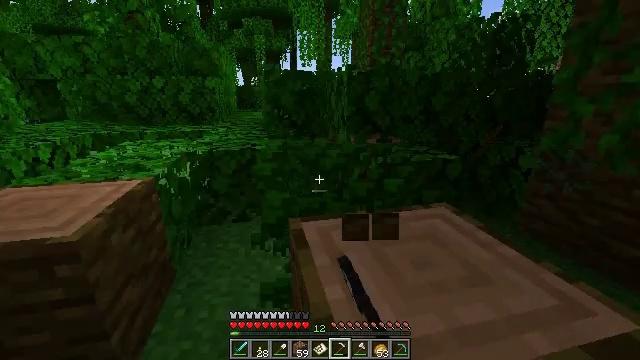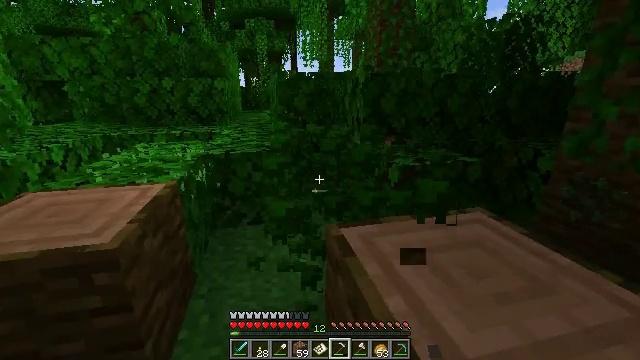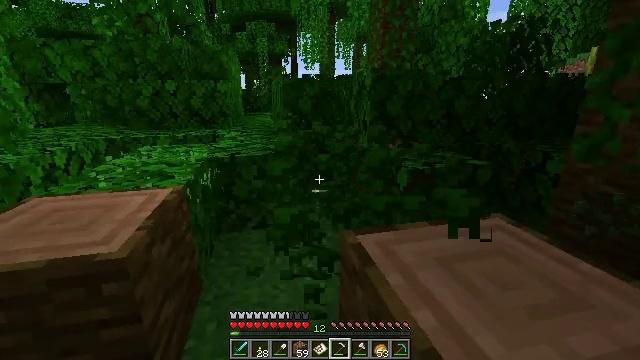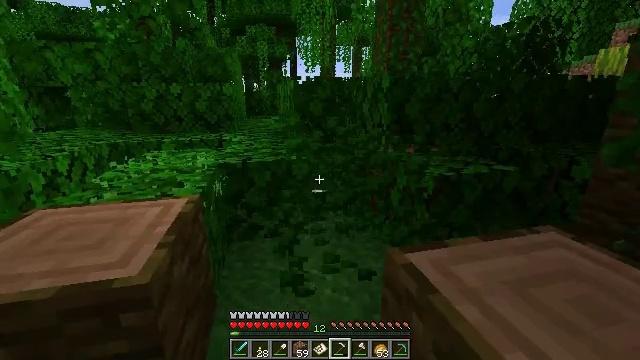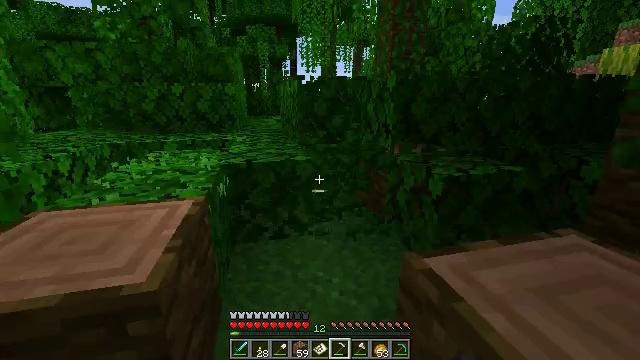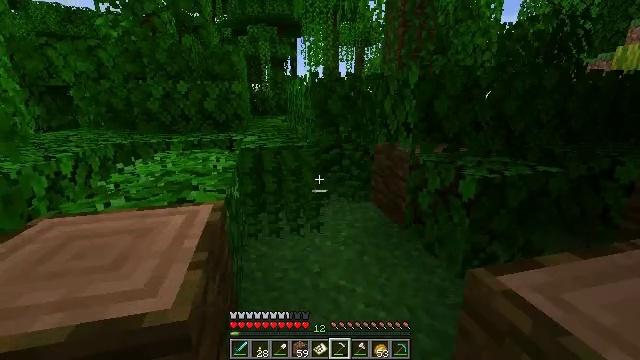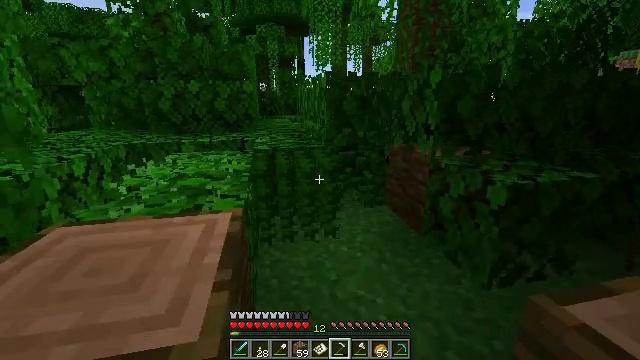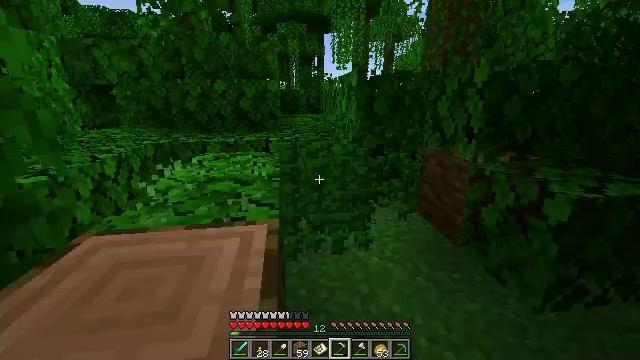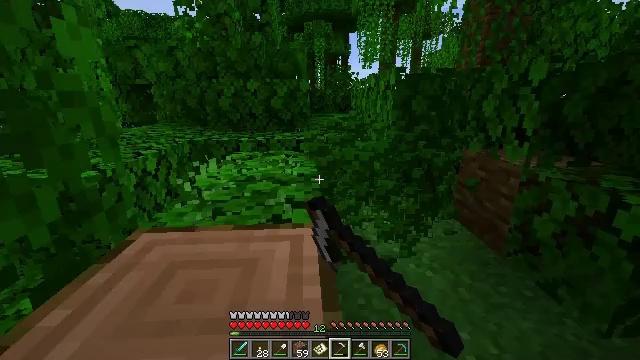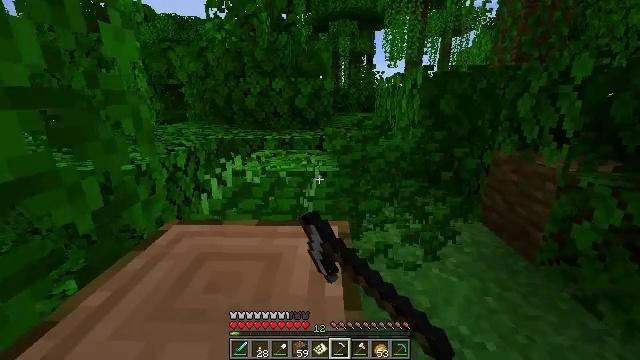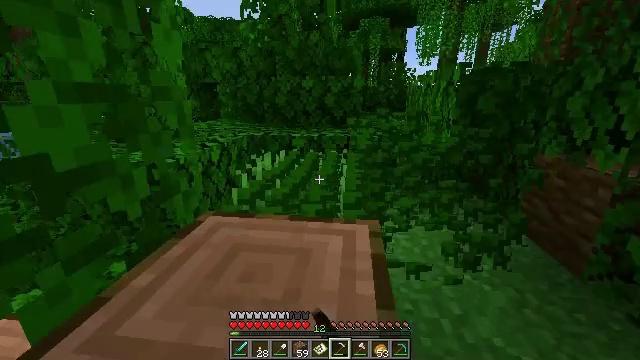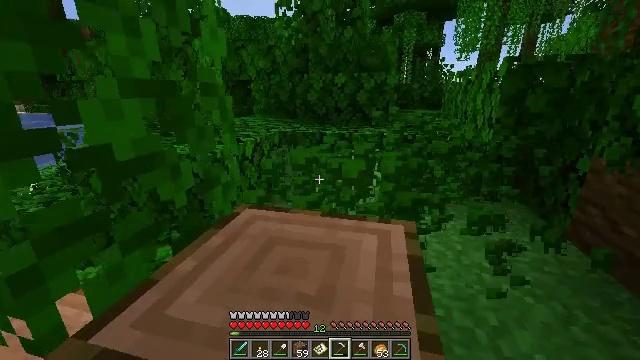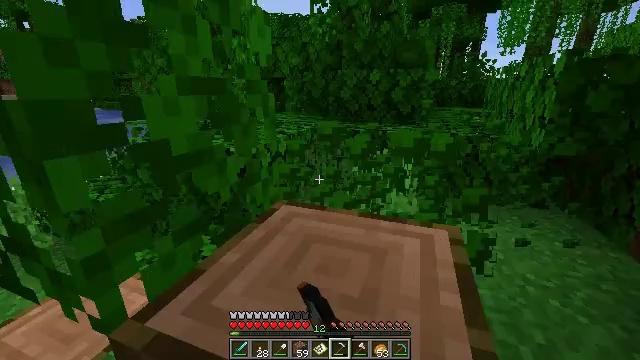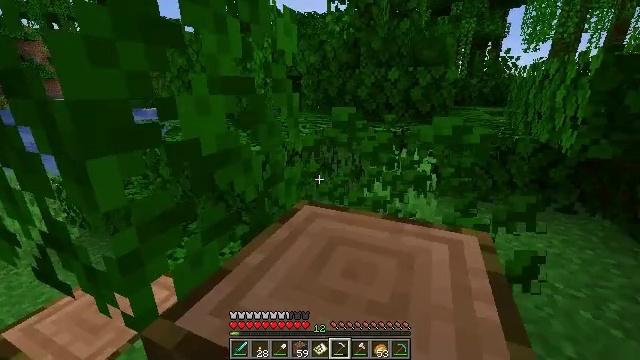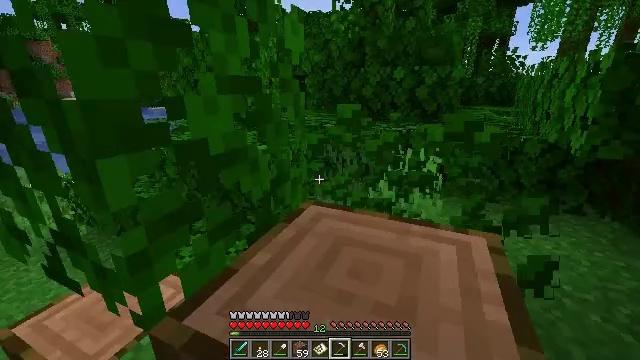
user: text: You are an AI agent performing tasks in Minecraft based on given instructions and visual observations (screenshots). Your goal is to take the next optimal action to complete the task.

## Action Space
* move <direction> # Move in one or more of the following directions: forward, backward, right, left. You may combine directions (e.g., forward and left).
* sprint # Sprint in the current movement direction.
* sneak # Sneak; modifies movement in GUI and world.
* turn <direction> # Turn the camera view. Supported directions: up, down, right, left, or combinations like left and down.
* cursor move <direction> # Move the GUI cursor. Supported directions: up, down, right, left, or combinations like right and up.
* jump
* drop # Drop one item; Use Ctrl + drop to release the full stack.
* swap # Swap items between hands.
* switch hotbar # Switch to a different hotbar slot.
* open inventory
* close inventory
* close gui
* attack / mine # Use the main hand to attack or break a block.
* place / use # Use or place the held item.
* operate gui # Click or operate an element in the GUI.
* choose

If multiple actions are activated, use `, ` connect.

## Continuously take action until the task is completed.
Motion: motion action
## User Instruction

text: Mine oak leaves.
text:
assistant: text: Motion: move forward and move left, attack / mine
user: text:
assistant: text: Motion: move forward and move left, attack / mine
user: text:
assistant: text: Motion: move forward and move left, attack / mine
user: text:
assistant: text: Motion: move forward and move left, attack / mine
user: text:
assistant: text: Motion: move forward and move left, attack / mine
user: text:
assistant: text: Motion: move forward and move left, turn left, attack / mine
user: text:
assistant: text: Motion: move forward and move left, turn left, attack / mine
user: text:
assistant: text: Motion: move forward, turn left, attack / mine
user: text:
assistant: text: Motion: move forward, turn left, attack / mine
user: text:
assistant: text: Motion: move forward, turn left, attack / mine
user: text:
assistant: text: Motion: move forward, turn left, attack / mine
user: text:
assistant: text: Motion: move forward, turn left, attack / mine
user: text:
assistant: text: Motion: move forward, turn left, attack / mine
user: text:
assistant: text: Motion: move forward, attack / mine
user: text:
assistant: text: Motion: attack / mine